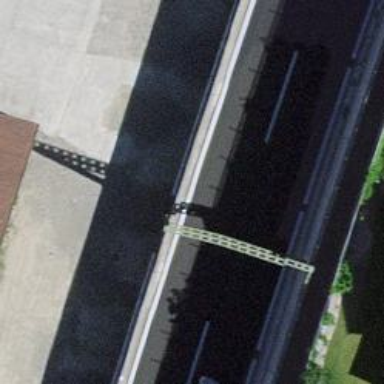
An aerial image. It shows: Gantry structure.